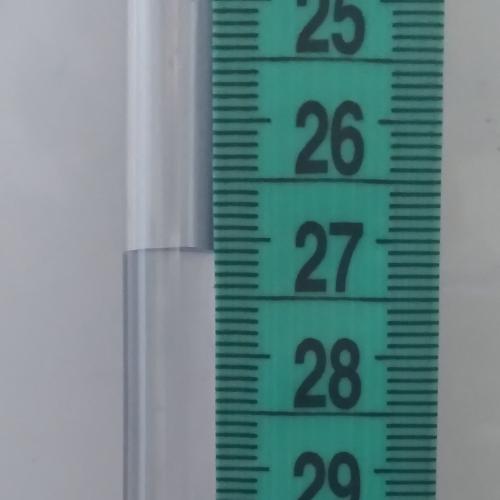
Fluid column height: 27.1 cm